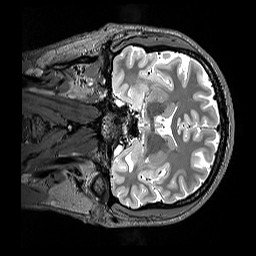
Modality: T2w
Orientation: coronal
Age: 28
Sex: male
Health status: healthy
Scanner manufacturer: siemens
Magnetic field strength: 3 T
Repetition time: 3.2 s
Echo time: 0.568 s